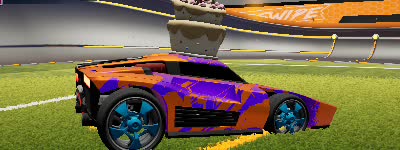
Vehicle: breakout